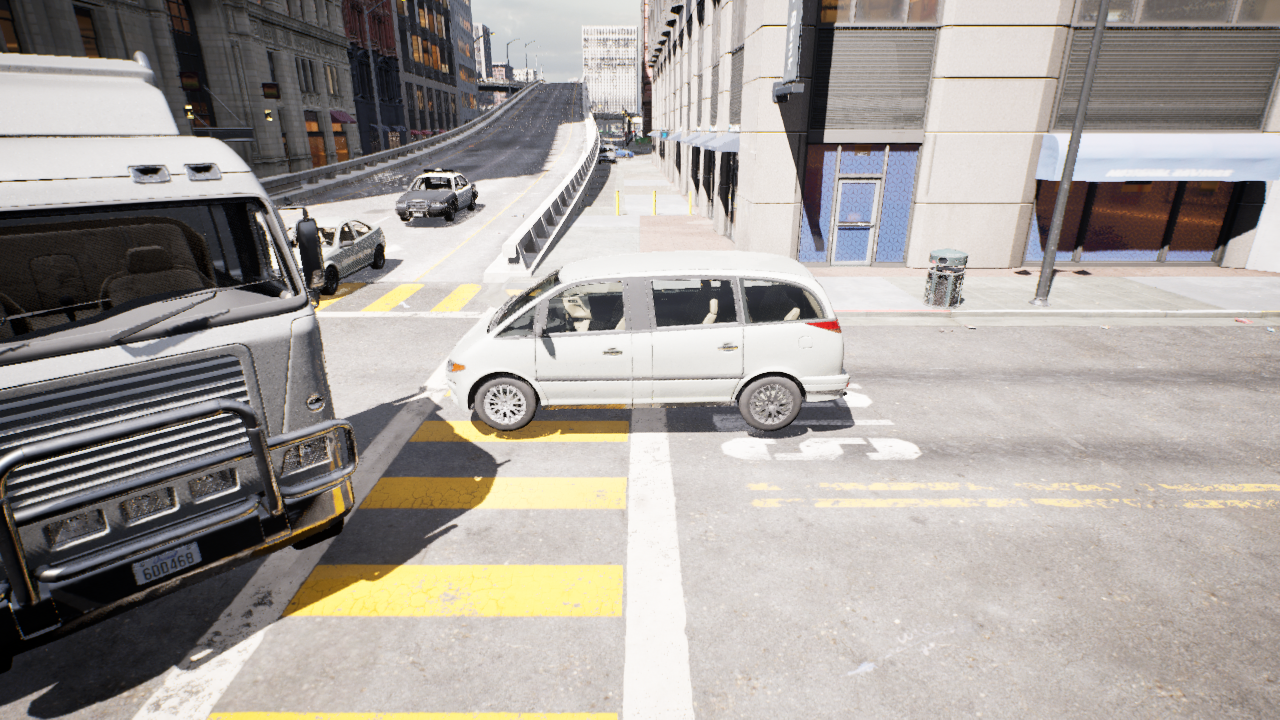
Venue: residential
Lighting: clear day
Vehicle rig: minivan